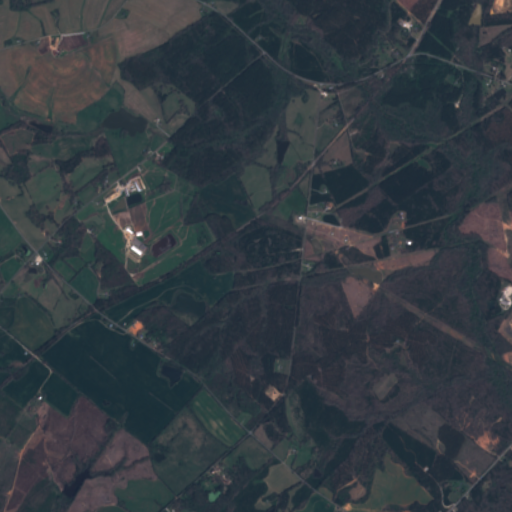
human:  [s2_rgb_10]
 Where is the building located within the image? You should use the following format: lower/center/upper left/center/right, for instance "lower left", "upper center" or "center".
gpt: The building is located in the center of the image.
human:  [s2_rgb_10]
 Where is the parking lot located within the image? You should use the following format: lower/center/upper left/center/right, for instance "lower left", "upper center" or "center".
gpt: There is no parking lot in the image.